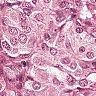
Metastatic tissue present: yes